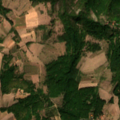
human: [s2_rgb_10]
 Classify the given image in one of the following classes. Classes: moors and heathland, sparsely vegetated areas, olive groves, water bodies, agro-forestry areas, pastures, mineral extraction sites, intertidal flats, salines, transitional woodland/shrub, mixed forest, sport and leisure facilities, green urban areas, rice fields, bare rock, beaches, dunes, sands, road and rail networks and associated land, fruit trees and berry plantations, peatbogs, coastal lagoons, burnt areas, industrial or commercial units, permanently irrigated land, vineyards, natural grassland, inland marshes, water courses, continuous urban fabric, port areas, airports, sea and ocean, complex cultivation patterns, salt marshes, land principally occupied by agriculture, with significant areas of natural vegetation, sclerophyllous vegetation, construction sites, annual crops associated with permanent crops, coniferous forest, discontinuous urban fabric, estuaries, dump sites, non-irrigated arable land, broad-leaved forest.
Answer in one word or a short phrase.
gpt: complex cultivation patterns, land principally occupied by agriculture, with significant areas of natural vegetation, broad-leaved forest, transitional woodland/shrub